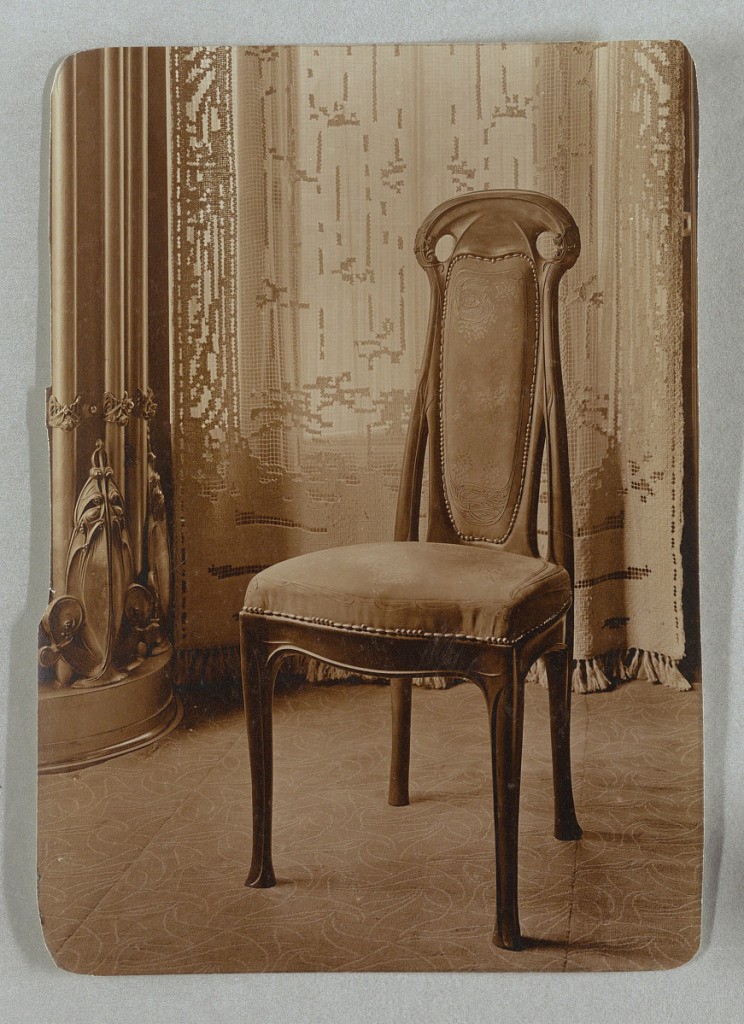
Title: Photograph
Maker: Hector Guimard, French, 1867–1942
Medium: Photographic print on sensitized paper
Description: A photograph of a chair designed by Hector Guimard, which has an ornamented back and is upholstered with fabric.